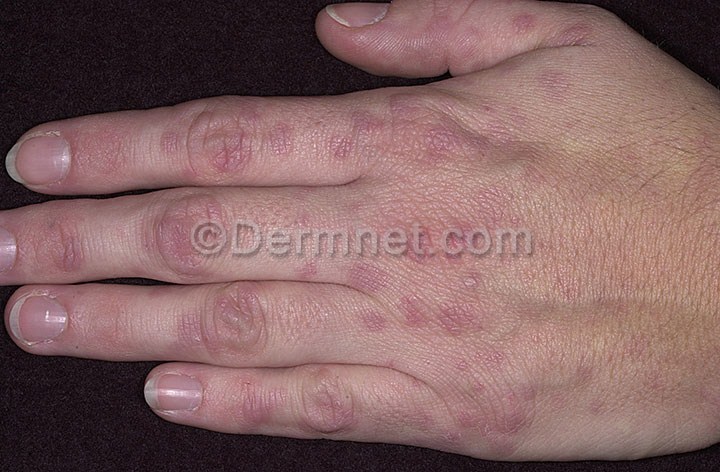
Disease: Vasculitis Photos